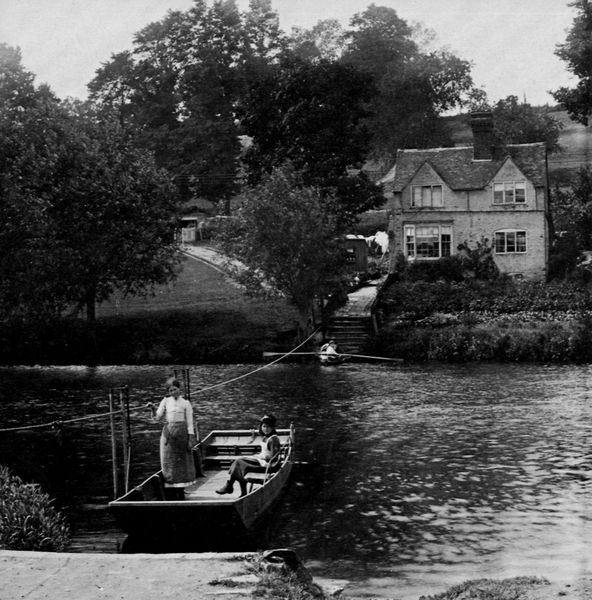
Titel: Eversham, Hampton Fähre
Künstler: Francis Frith
Schlagwörter: baum, dunkel, hand, himmel, mann, meer, wasser, weiß, bäume, fluss, frauen, landschaft, menschen, mädchen, see, teich, ufer, fenster, frau, grau, hell, hintergrund, kleid, licht, pfeiler, schwarz, strasse, dach, gebäude, gras, haus, park, weg, wiese, rock, band, bluse, bild, bach, einsamkeit, feld, häuser, hügel, natur, pfähle, spiegelung, büsche, gewässer, kanal, pfad, insel, land, schnur, familie, kind, wald, boot, kahn, kamin, kamine, kinder, paddel, ruder, garten, lächeln, schürze, schiff, sommer, welle, wellen, leine, hang, dorf, giebel, hecke, anleger, strömung, häuschen, steg, tau, treppe, treppen, woge, wogen, ruderboot, ruderer, rudern, stufen, foto, fotografie, photographie, griff, übergang, seil, schwarz weiss, ferien, photo, villa, reise, schnurr, fähre, sitzbank, erinnerung, fotographie, anlegestelle, photografie, bewuchs, schwaz, bott, fährmann, überfahrt, übersetzen, gra, überquerung, barke, photgraphie, überqueren, fotot, schleppkahn, käthe, dokuemtation, fährfrau, nder, bäuerinn, fereien, fmenschen